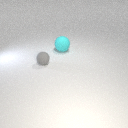
large cyan rubber sphere behind small gray rubber sphere